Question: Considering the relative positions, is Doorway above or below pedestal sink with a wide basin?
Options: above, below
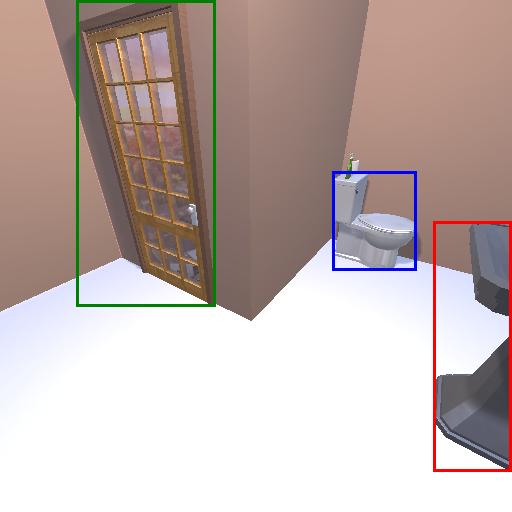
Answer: above